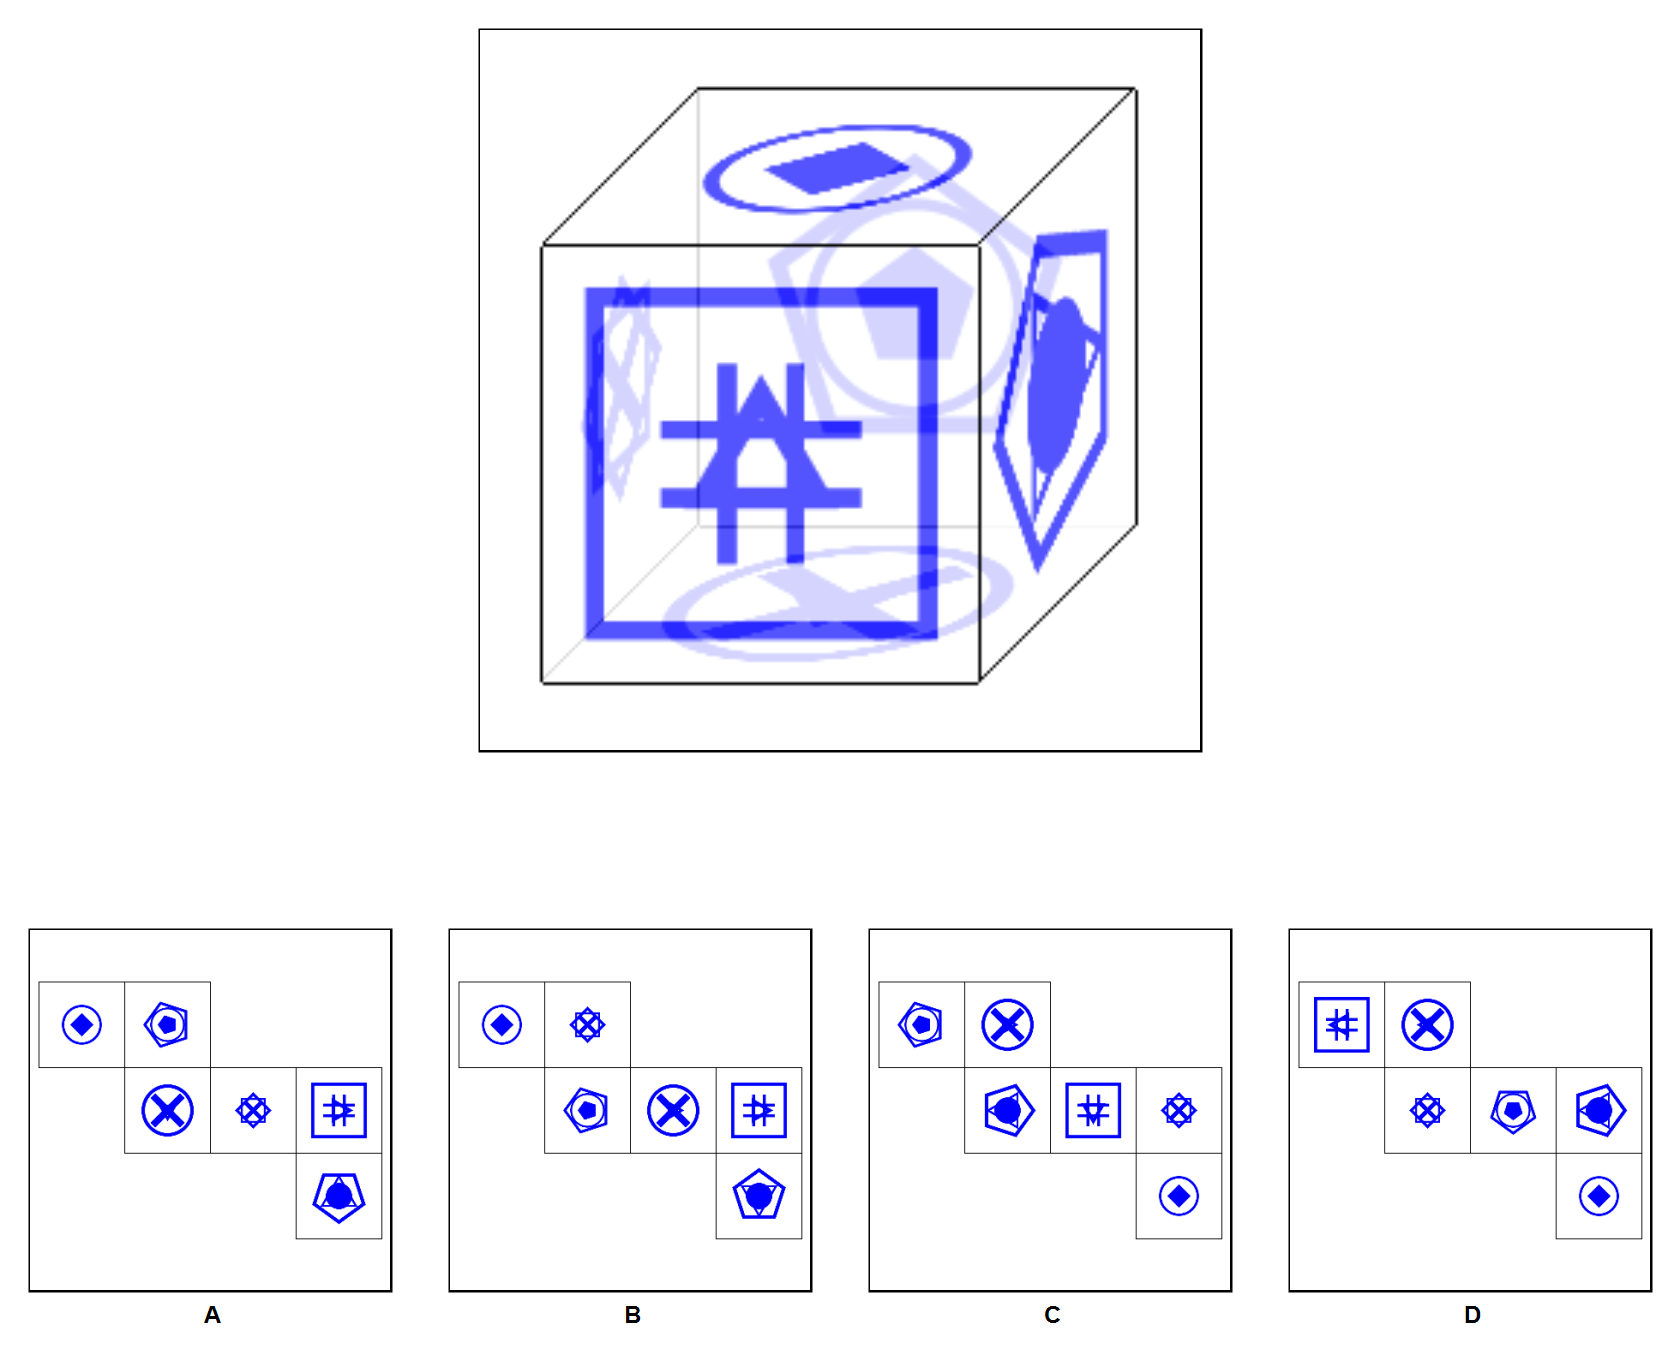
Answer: A